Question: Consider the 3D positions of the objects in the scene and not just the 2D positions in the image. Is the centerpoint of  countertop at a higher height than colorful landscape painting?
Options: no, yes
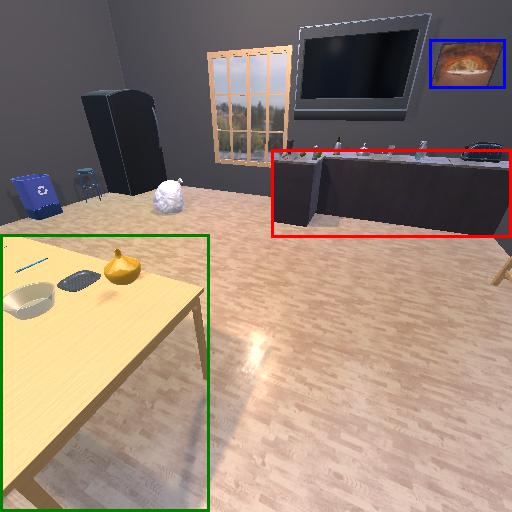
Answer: no